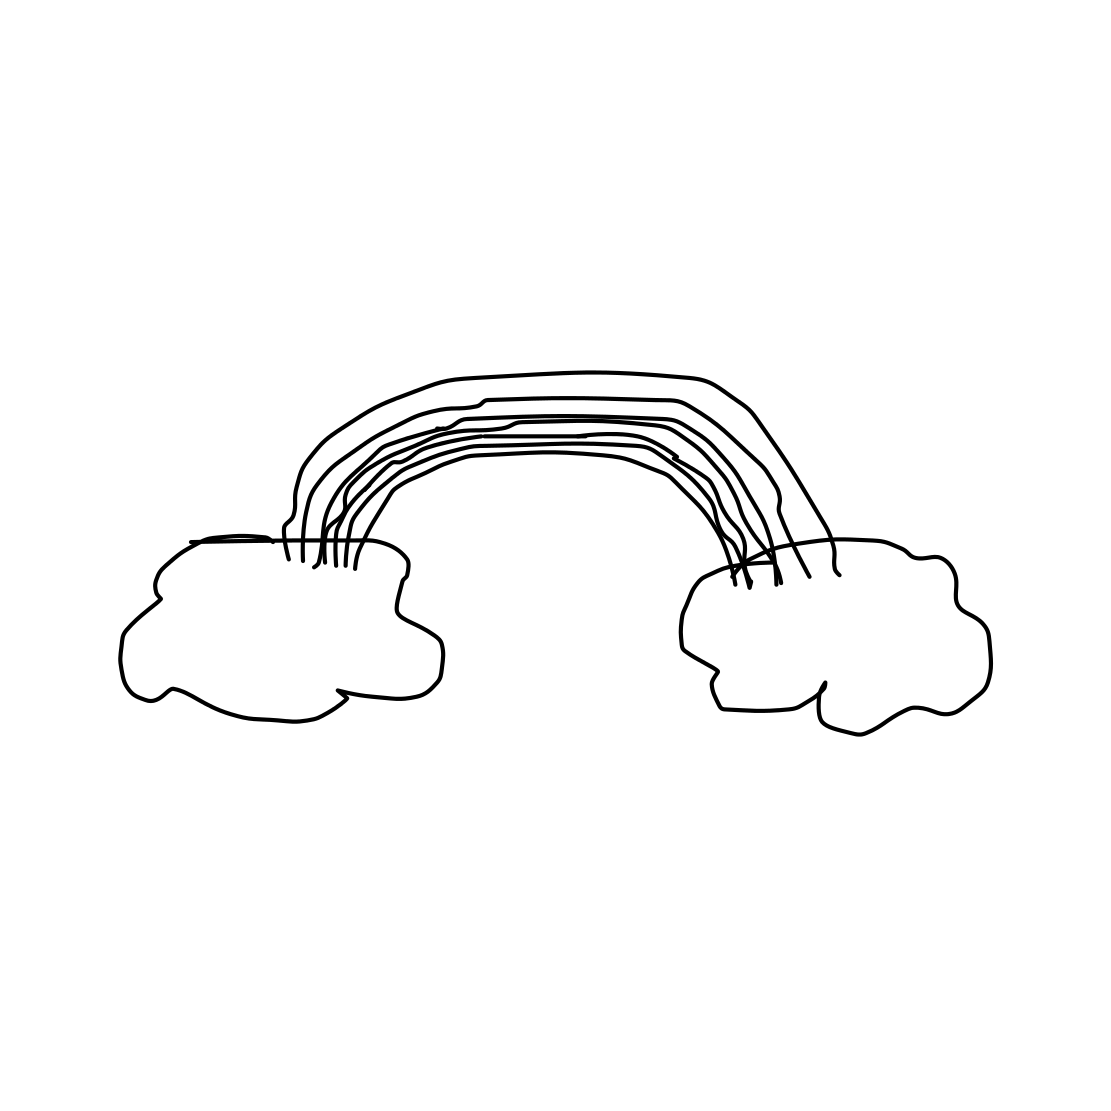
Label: rainbow